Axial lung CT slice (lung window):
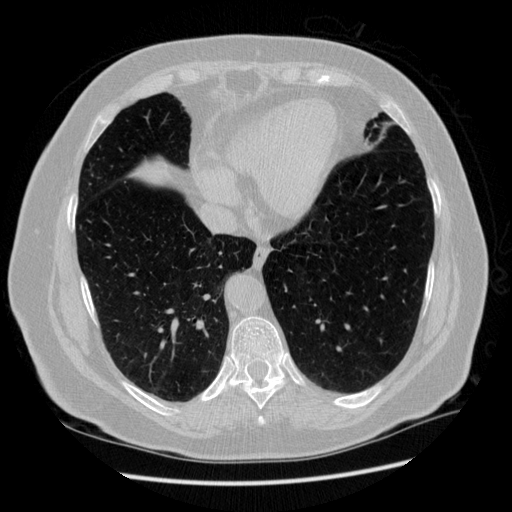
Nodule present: no